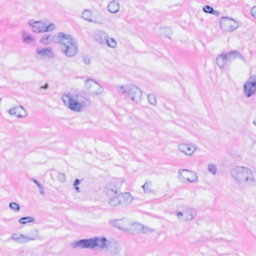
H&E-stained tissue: Breast